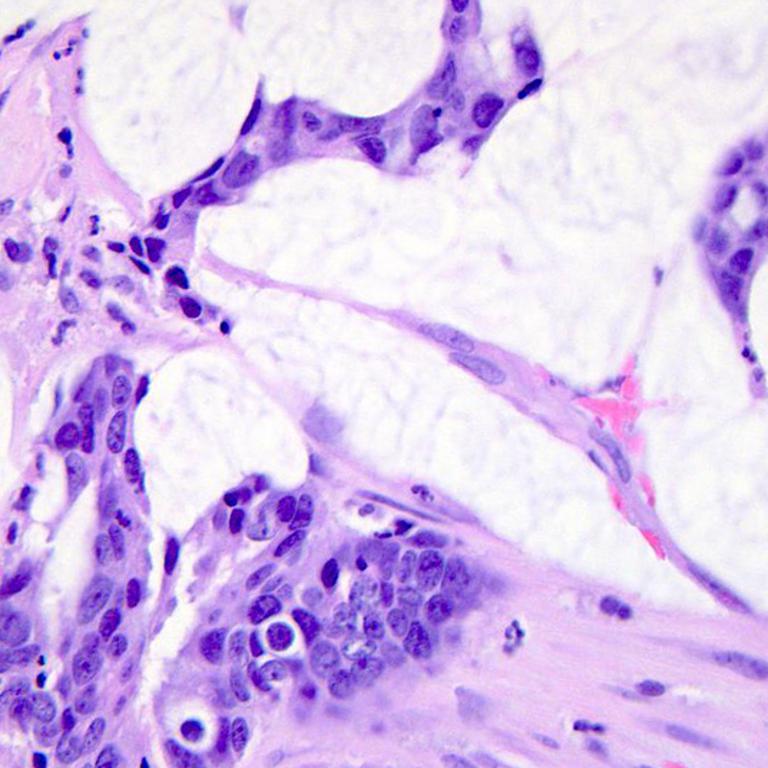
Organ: colon
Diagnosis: adenocarcinomas